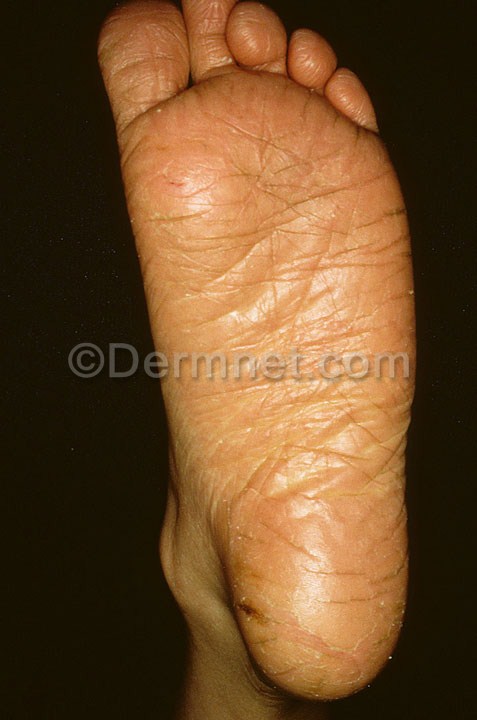
Disease: Eczema Photos